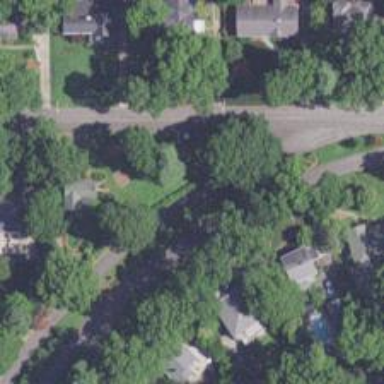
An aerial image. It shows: Residential road.